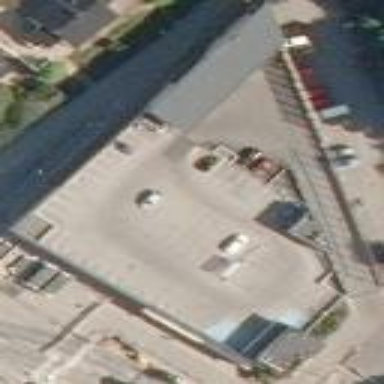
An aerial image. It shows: Supermarket located on rooftop with parking area.